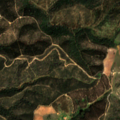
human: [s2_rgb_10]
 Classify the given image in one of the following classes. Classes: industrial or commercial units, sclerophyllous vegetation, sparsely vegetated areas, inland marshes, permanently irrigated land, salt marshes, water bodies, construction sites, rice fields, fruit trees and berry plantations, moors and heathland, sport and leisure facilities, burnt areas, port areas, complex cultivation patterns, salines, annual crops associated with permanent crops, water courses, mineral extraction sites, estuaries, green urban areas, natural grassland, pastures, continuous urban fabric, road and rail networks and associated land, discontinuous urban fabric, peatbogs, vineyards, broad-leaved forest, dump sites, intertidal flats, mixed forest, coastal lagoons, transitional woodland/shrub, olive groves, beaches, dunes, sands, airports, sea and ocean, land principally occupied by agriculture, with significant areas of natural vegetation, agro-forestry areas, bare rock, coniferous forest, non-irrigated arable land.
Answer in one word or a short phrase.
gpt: non-irrigated arable land, broad-leaved forest, transitional woodland/shrub